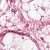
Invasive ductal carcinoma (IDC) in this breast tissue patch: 0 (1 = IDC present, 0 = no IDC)